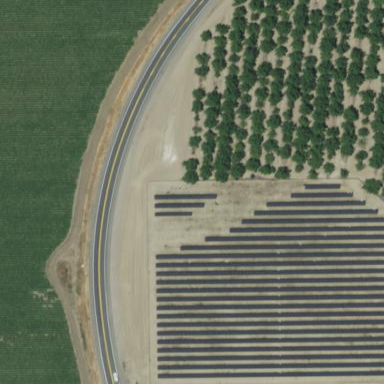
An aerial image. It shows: Solar power generator using photovoltaic panels.